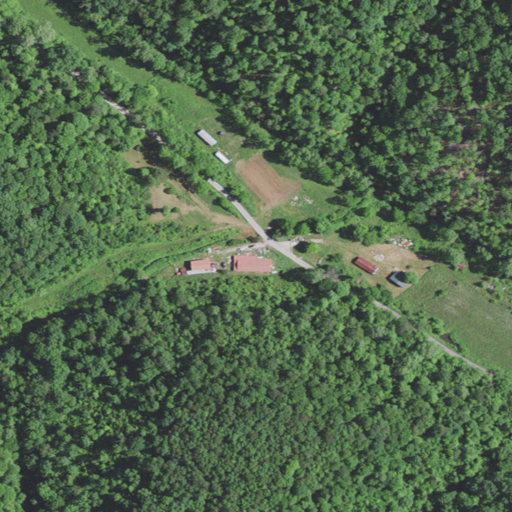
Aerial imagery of valley in Kentucky named Royster Hollow containing deciduous forest, open development, low intensity development, pasture, and mixed forest